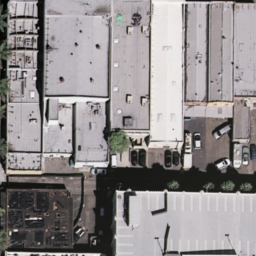
Label: buildings